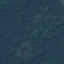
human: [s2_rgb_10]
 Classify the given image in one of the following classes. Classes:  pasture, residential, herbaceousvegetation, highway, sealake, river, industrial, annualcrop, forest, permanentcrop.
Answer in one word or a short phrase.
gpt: Forest